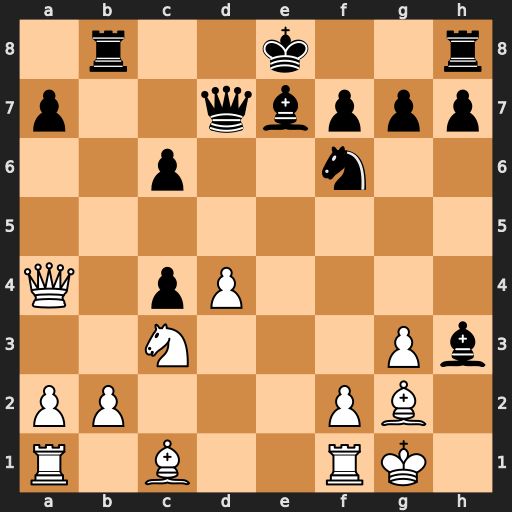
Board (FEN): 1r2k2r/p2qbppp/2p2n2/8/Q1pP4/2N3Pb/PP3PB1/R1B2RK1
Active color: w
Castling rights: k
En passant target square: -
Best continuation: Bxc6 O-O Bxd7